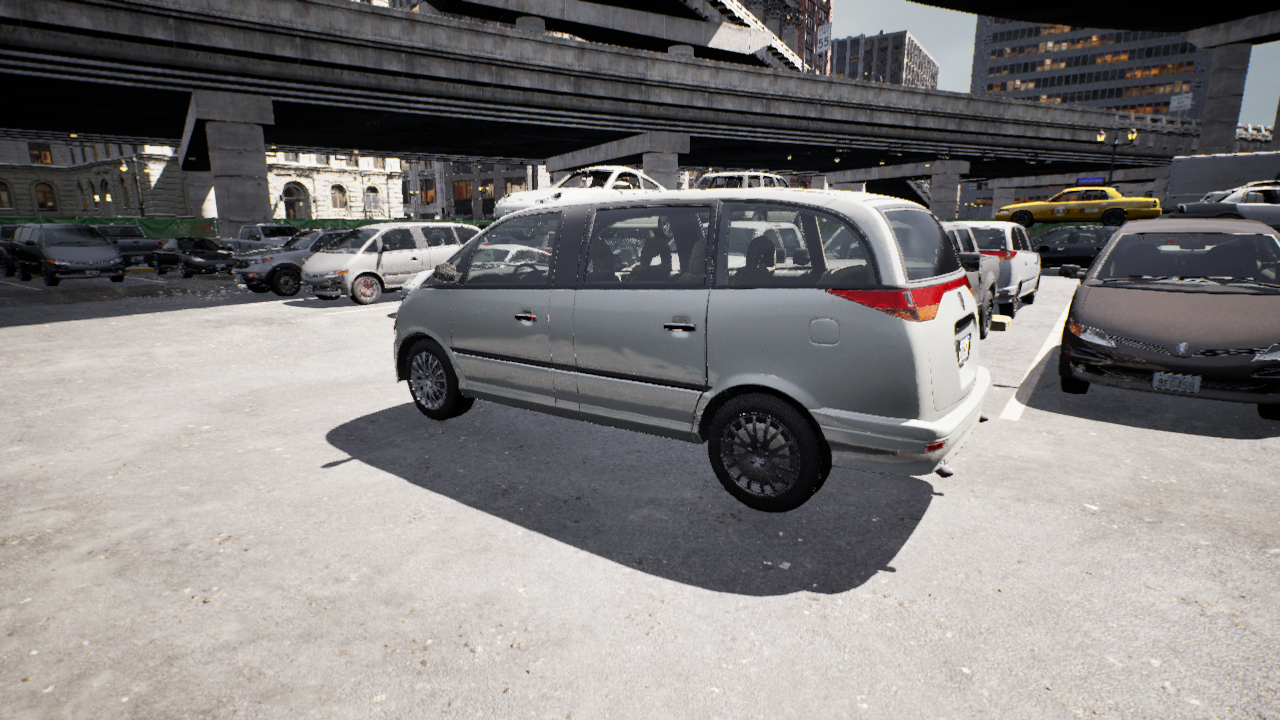
Venue: arterial
Lighting: clear day
Vehicle rig: minivan